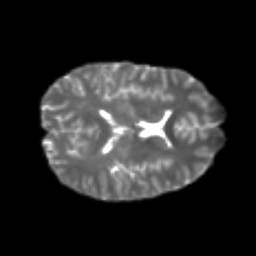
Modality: T2w
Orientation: axial
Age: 23
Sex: female
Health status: healthy
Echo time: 0.074 s